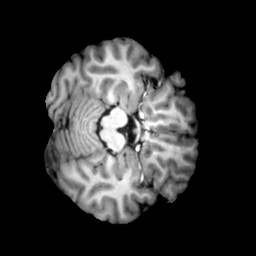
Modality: T1w
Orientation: axial
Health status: ill
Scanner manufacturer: siemens
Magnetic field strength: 3 T
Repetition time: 2 s
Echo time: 0.00303 s